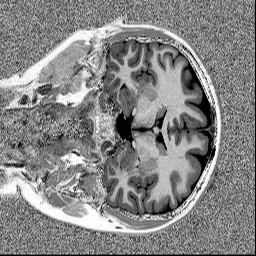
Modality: MP2RAGE
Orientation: coronal
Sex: female